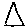
Label: triangle